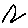
Label: star